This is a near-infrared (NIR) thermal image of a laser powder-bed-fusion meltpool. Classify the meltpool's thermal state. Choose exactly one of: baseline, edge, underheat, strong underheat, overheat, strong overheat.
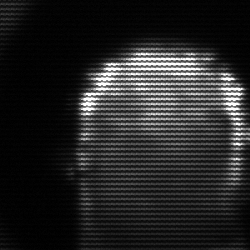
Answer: baseline